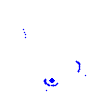
Particle: electron